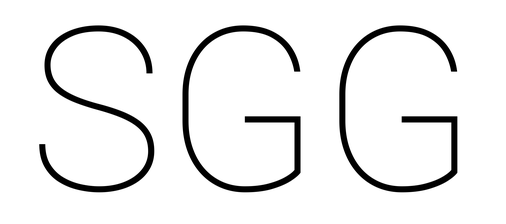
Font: Roboto_Thin